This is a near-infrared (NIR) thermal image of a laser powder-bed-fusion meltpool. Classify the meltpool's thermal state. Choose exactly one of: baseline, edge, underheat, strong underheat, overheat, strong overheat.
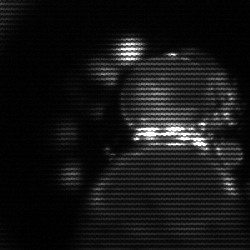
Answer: baseline